Question: I'm getting this error when trying to use the Steam API:
'''
var cryptedSessKey = require('crypto').publicEncrypt(fs.readFileSync(__dirna
^
TypeError: Object # has no method 'publicEncrypt'
at SteamClient.handlers.(anonymous function) (/usr/local/psa/var/modules/jxcore-support/native_modules/node_modules/steam/lib/steam_client.js:150:42)
at SteamClient.netMsgReceived (/usr/local/psa/var/modules/jxcore-support/native_modules/node_modules/steam/lib/steam_client.js:106:26)
at Connection.emit (events.js:82:15)
at Connection._readPacket (/usr/local/psa/var/modules/jxcore-support/native_modules/node_modules/steam/lib/connection.js:50:8)
at Connection.emit (events.js:79:15)
at emitReadable (_stream_readable.js:383:10)
at emitReadable (_stream_readable.js:379:5)
at readableAddChunk (_stream_readable.js:143:31)
at Connection.Readable.push (_stream_readable.js:107:10)
at TCP.onread (net.js:489:18)
Spawner error: Application exited by itself with code: 8
Spawner info: Subscribing is delayed by 2000 ms.
Spawner info: Subscribed successfully: Successfully subscribed process 25525 to the monitor.
'''
The fix is to apparently upgrade my node.js to version v0.12. As stated here: <URL>
How can I do this? I'm using JXCore extension for Plesk.
I've tried SSHing in and running update commands but it doesn't seem to recognise node. Do I have to browse to a certain directory? I can't even run 'node --version' because it's all within JXCore (I assume).
I have the lastest version of JXCore (Installed v Beta-0.3.0.2).

I'm assuming I'm just being an idiot somehow but I'm still new to node.js.
Can anyone help me?
Thank you
Jack
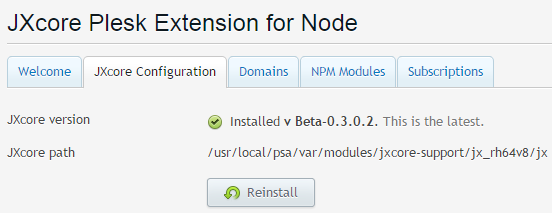
Answer: I asked the same question on their Github and this was <URL>:
> JXcore v 0.3 is based on Node 0.10. AFAIK that module has node 0.10
compatible version too. You should use that. We are planning to bring
new crypto API from 0.12 soon.
Therefore, for now, you can't update it.